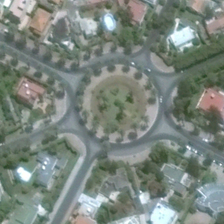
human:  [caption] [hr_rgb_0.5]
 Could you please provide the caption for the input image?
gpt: many green trees and buildings are around a circle square .

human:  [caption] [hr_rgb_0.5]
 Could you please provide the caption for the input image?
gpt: the big square looks a little unclear .

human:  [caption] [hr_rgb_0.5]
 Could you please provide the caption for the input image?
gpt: many green trees and buildings are around a circle square .

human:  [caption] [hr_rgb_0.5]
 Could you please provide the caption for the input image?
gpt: the big square looks a little unclear .

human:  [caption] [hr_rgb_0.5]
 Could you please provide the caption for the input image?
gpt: many green trees and buildings are around a circle square .